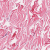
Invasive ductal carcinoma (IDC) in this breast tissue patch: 0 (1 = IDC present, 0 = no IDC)